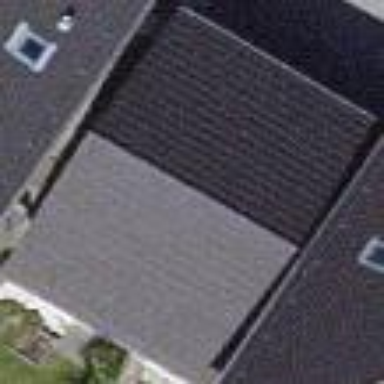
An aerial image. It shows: Garage building.